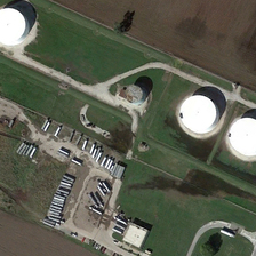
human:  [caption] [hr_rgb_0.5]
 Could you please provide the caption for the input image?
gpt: There is a lot of grass on the ground.

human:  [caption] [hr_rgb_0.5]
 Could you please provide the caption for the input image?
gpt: There is a lot of grass on the ground.

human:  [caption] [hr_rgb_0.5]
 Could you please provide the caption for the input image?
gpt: There is a lot of grass on the ground.

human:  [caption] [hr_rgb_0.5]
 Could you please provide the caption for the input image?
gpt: There is a lot of grass on the ground.

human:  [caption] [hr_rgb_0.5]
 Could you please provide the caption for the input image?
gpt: There is a lot of grass on the ground.